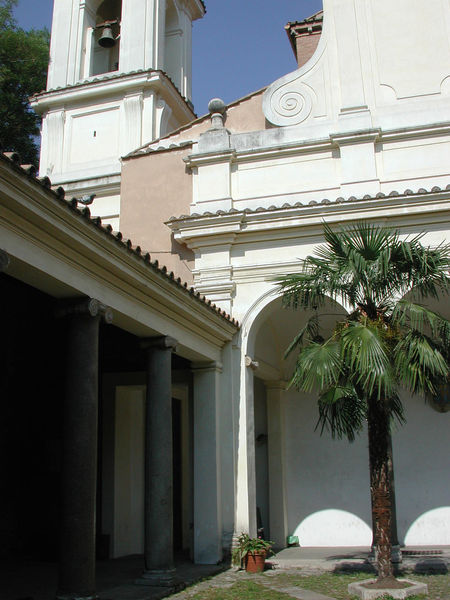
Titel: San Clemente in Rom
Standort: Rom, S. Clemente (EU - I - Latium)
Schlagwörter: baum, blau, himmel, schatten, weiß, grün, säule, säulen, dach, gebäude, rose, wiese, stamm, kirche, rosa, turm, blumentopf, topf, hof, palme, foto, gang, innenhof, glockenturm, kugel, glocke, aloe, schnecke, atrium